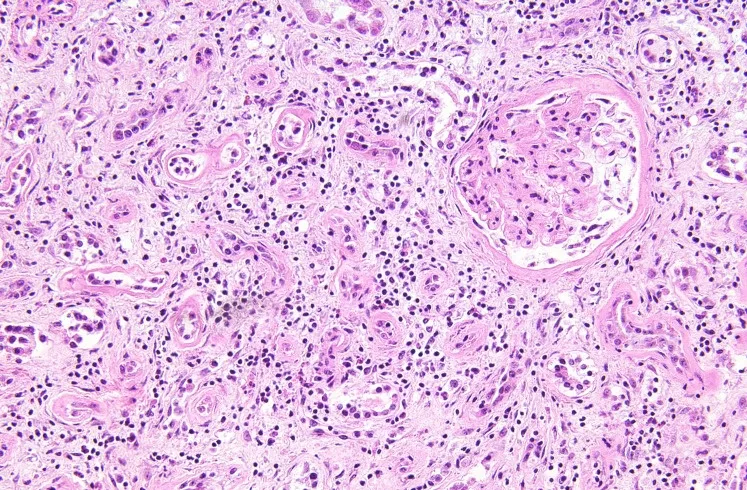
Histology of a kidney section. A section of the kidney shows the presence of fibrosis and inflammation consistent with chronic tubulointerstitial nephritis (H&E, 200X).
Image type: pathology (h&e)